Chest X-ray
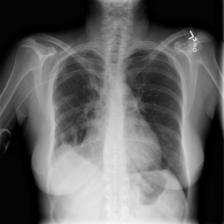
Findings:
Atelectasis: negative
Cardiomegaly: negative
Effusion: negative
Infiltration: negative
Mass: negative
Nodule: negative
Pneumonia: negative
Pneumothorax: negative
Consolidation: negative
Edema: negative
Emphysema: negative
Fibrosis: negative
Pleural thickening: negative
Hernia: negative